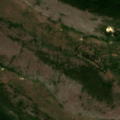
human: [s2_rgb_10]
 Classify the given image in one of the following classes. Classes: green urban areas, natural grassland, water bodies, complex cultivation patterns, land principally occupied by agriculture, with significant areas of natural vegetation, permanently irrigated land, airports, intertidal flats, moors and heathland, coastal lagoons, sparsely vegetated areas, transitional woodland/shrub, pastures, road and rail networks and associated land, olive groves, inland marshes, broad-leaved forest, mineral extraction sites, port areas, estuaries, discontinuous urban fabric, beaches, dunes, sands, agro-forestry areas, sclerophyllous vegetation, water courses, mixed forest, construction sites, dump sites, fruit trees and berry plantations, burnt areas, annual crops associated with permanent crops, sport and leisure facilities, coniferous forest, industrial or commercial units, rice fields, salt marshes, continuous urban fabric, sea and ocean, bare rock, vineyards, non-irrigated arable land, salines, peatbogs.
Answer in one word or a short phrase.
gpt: land principally occupied by agriculture, with significant areas of natural vegetation, broad-leaved forest, coniferous forest, natural grassland, transitional woodland/shrub, sparsely vegetated areas